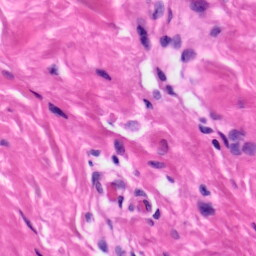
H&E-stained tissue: Skin